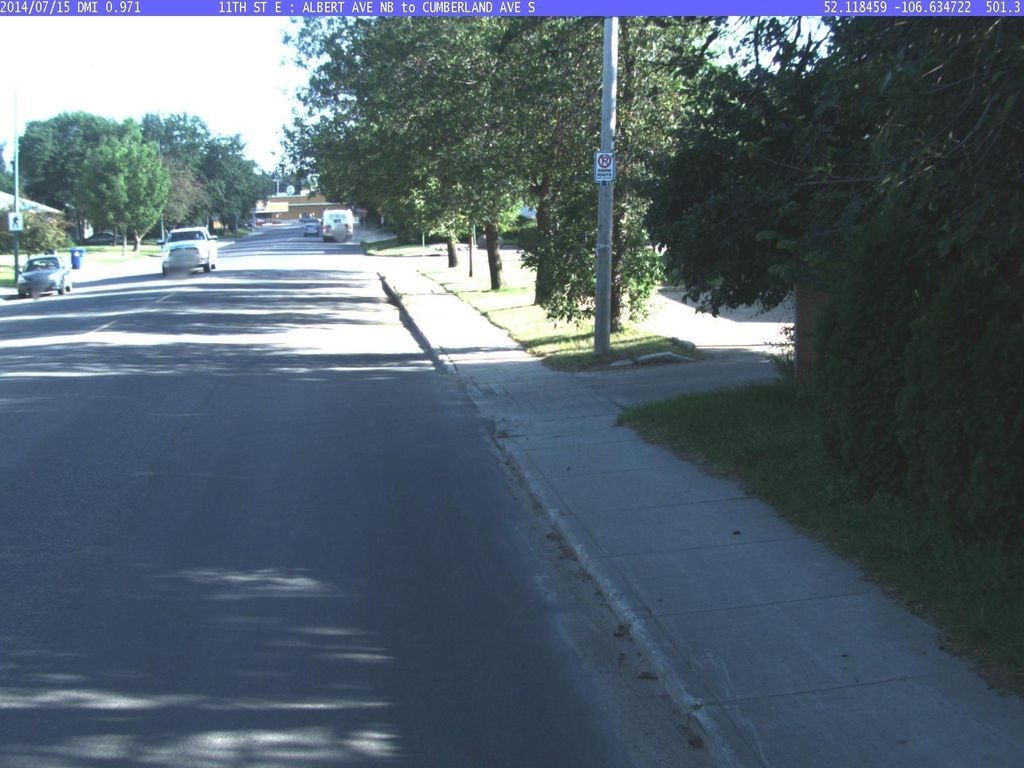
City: saskatoon